Field crop: maize
Growth stage: 2
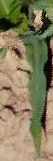
Species: maize